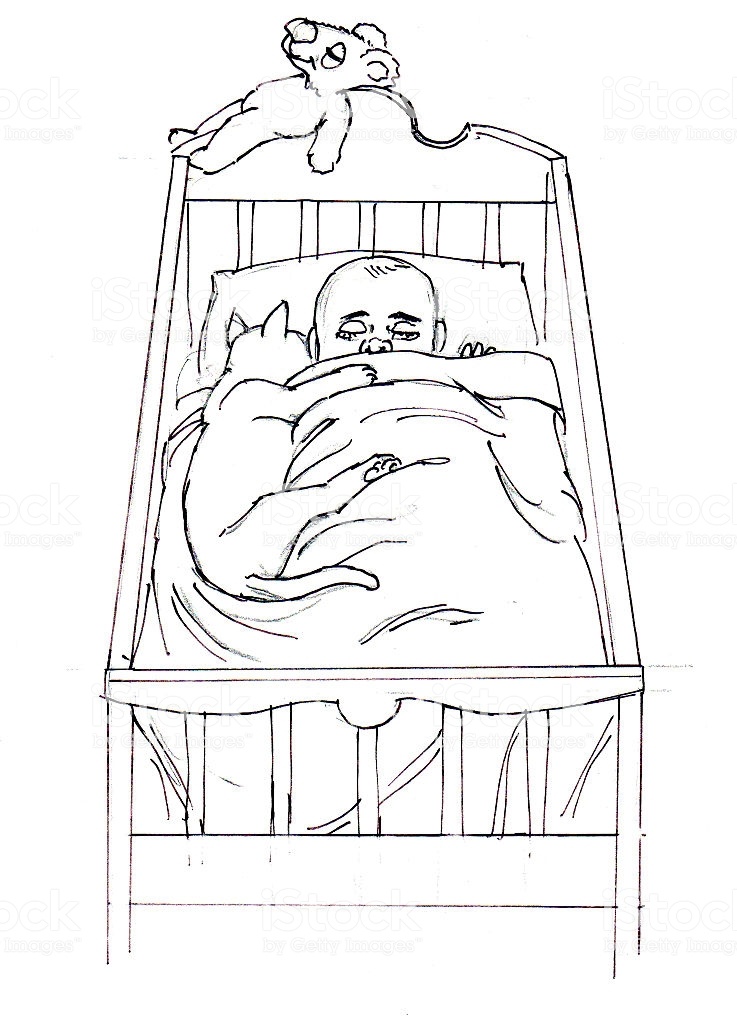
Label: crib, cot